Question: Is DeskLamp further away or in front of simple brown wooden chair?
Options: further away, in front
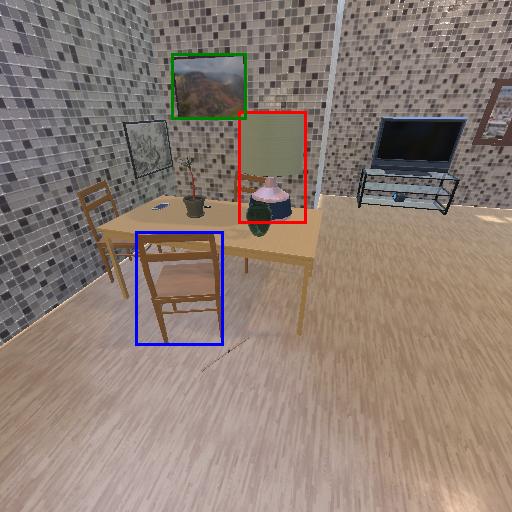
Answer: further away